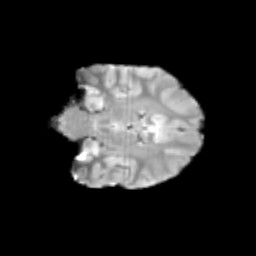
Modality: T2w
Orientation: coronal
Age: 12
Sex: female
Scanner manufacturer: siemens
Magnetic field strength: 3 T
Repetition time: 3.8 s
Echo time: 0.07 s